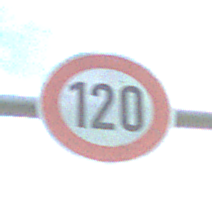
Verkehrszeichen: Geschwindigkeit120
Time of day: MorningAfternoon
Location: Outdoor (Urban)
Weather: PartlyCloudy
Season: NotSpecified
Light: Natural